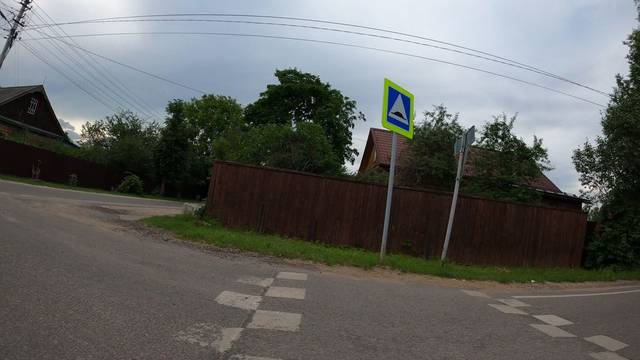
Region: Russia
Coordinates: 55.918, 36.863